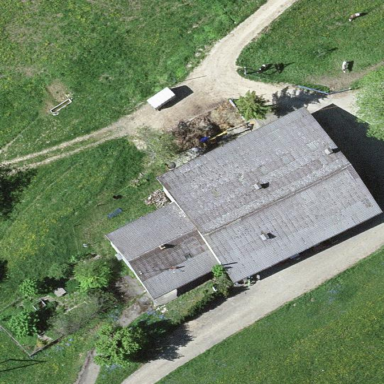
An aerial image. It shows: Farmyard area.